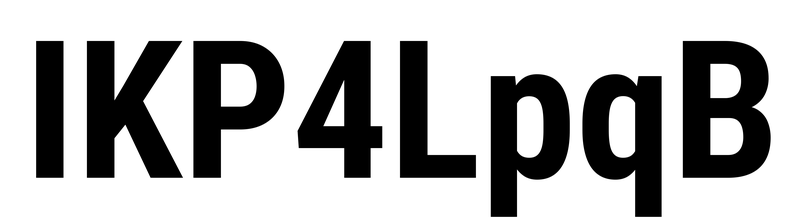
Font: Roboto_Condensed_Bold